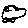
Label: car